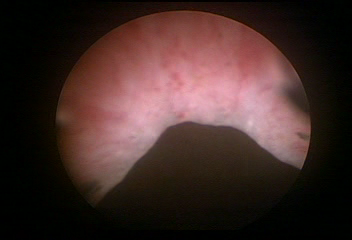
Modality: WLC
Class: Normal mucosa
Bladder cancer association: No